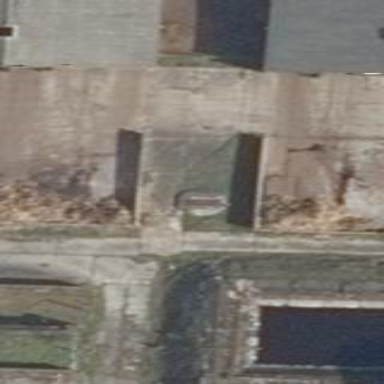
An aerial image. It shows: Bunker silo.